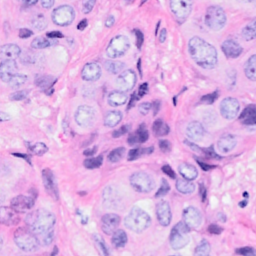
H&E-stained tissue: Breast